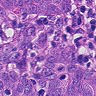
Metastatic tissue present: yes